Field crop: maize
Growth stage: 2
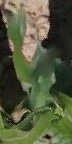
Species: maize